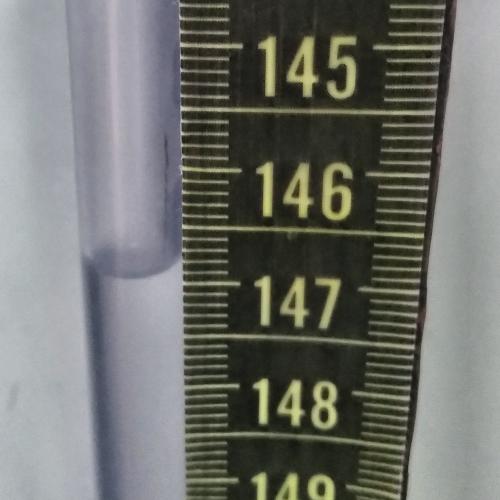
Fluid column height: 146.9 cm